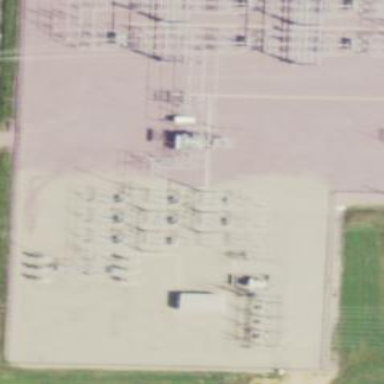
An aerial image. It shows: Outdoor power substation with fence surrounding it. The substation operates at the transmission level.